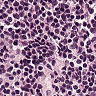
Metastatic tissue present: no